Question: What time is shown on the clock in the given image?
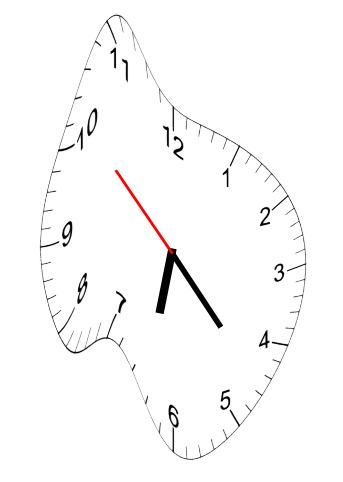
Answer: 06:22:52